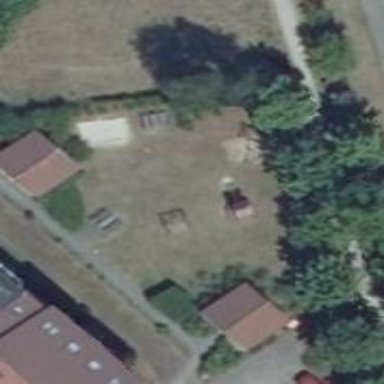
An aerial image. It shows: Playground area for leisure activities on the land.